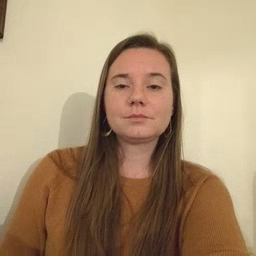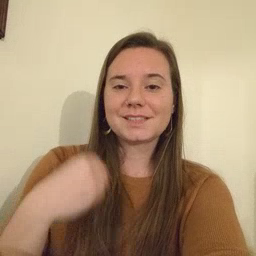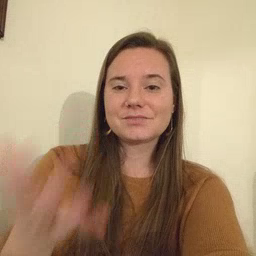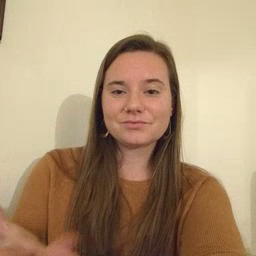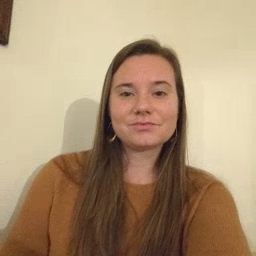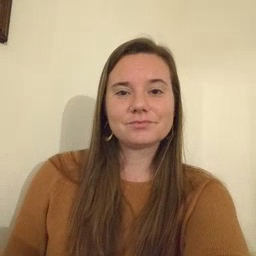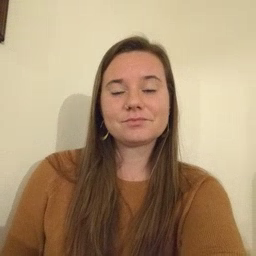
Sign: give